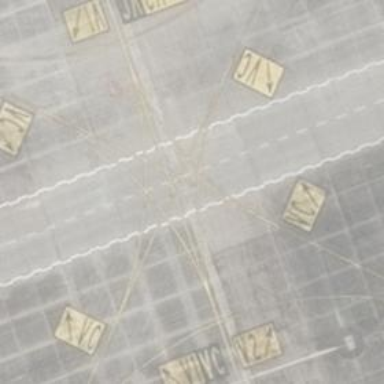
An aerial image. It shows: Taxiway at the airport with concrete surface.